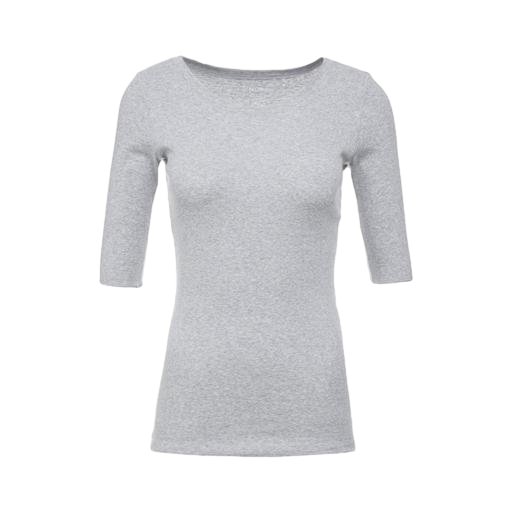
slim fit t-shirt, three-quarter sleeve, gray stretch boatneck tee, white background